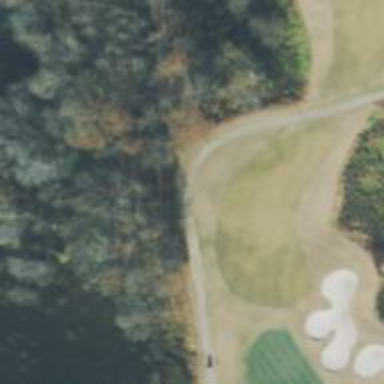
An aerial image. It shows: Path for golf carts.